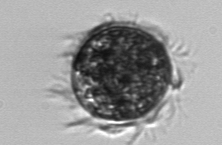
Label: Pelagostrobilidium